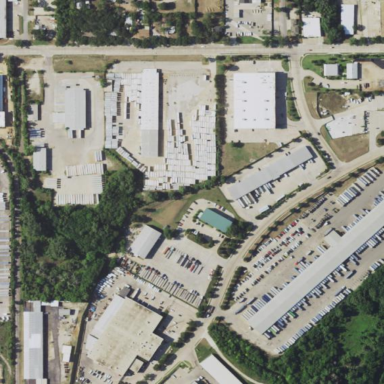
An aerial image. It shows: Industrial area.